Question: I am using RestKit (0.20.0) for my Rest Api implementation - all the GETs, POSTs etc. The GETs return some urls for the images. I am using UIImageView+AFNetworking setImageWithURLRequest function to download these. I was surprised to see RestKit logs getting printed for these fetches so I did some debugging. It seems that some notification is sent by AFNetworking that eventually lands on RestKit.

Looks like its happening because AFNetworkingOperationDidStartNotification is fired for the fetch of the image and RK has registered for this notification in RKObjectRequestOperation.m.
'''
[[NSNotificationCenter defaultCenter] addObserver:self
selector:@selector(HTTPOperationDidStart:)
name:AFNetworkingOperationDidStartNotification
object:nil];
'''
My questions are -
1. Should it matter to me who is routing this given that my thinking behind using this api was to ensure that the image fetches are in completely separate/exclusive threads than RK.
2. Does this impact my CoreData implementation? Will this image get cached - I am guessing it wont be because I am not explicitly storing it but can it possibly impact performance if these operations start to happen on the same pool as the Rest api operations?
3. Is this the right implementation? Should I cache the images as well in CoreData and not use AFNetworking api at all?
4. Slightly off but related topic - I plan on getting hundreds of items from the server, each of these items can have many items as well. and each of these will have images as well. So its a pretty network heavy application. Are there any best practices to manage throttling of these requests to avoid performance hiccups?
Thx in advance for the help..
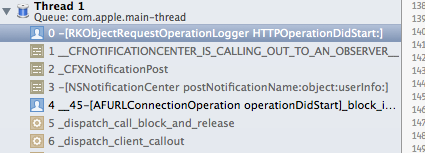
Answer: > Should it matter to me who is routing this given that my thinking behind using this api was to ensure that the image fetches are in completely separate/exclusive threads than RK.
No, it shouldn't. The request will still run on a different thread.
> Does this impact my CoreData implementation? Will this image get cached - I am guessing it wont be because I am not explicitly storing it but can it possibly impact performance if these operations start to happen on the same pool as the Rest api operations?
The image will only be cached in memory (if memory is available). Generally I agree with @m-farhan that 'SDWebImage' would be a better choice, not to separate from Core Data but to cache the images to disk so you don't keep downloading them. Generally you don't want to store the images in Core Data.
Any requests can impact performance if you make them all at the same time. You should limit your concurrent network operations to ~ 4 or 5.
> Is this the right implementation? Should I cache the images as well in CoreData and not use AFNetworking api at all?
See above.
> Slightly off but related topic - I plan on getting hundreds of items from the server, each of these items can have many items as well. and each of these will have images as well. So its a pretty network heavy application. Are there any best practices to manage throttling of these requests to avoid performance hiccups?
See above. Set the concurrent count on the 'operationQueue' of the 'RKObjectManager'.